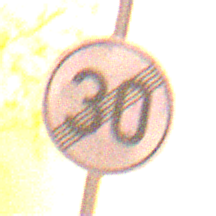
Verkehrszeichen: EndeGeschwindigkeit30
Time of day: Night
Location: Outdoor (Nature)
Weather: Clear
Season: NotSpecified
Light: Natural